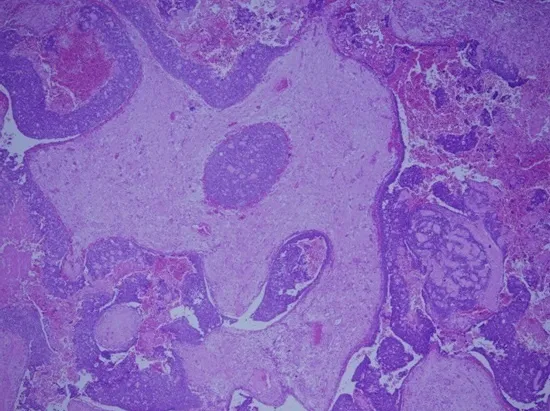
The same tumor displaying both the cystic and solid component.
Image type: pathology (h&e)